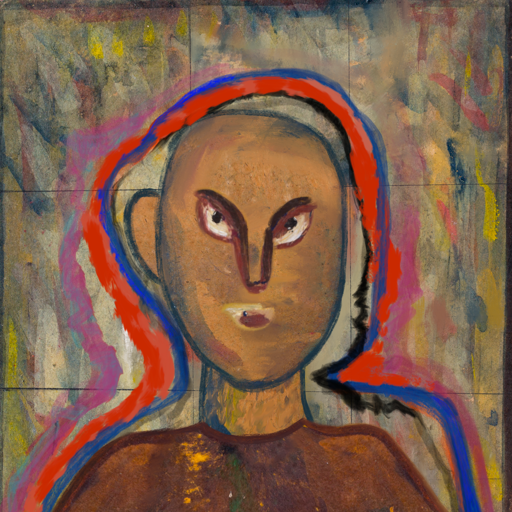
Background: GypsyMother, Head And Neck Front: In_The_Sun, Face Front: After_Raid, Bust: Comrade, Hair Front: Experience, Head Accessory: Blank, Second Necklace: Blank, Necklace: Blank, Baby: Blank